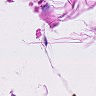
Metastatic tissue present: no